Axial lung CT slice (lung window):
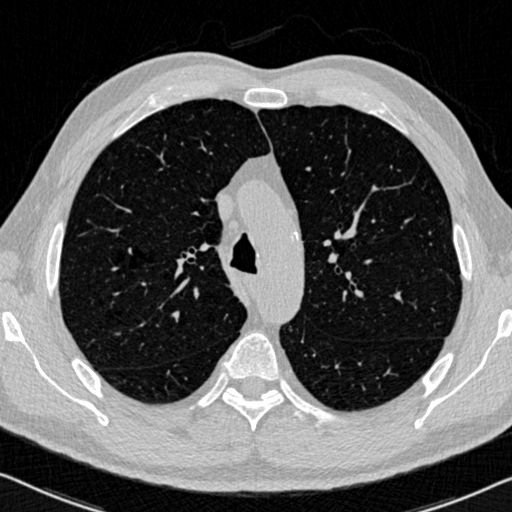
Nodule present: no